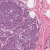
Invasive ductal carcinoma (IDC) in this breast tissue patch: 0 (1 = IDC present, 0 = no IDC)